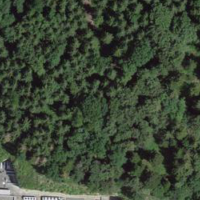
EUNIS habitat code: 44
Species observed at this site:
Galeopsis tetrahit